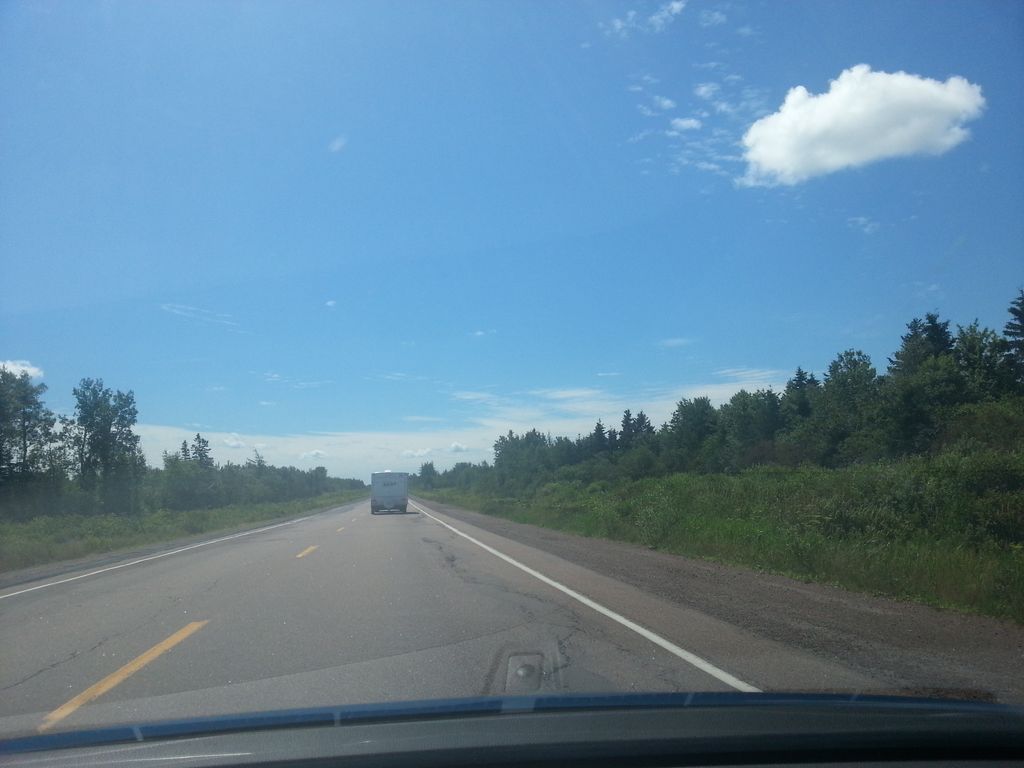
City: charlottetown